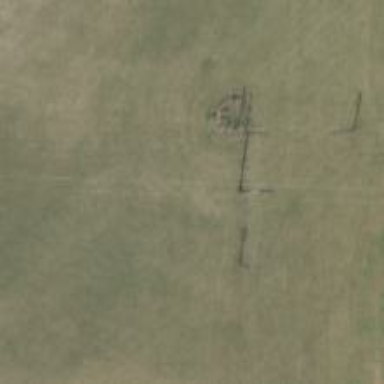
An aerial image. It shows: Power pole.